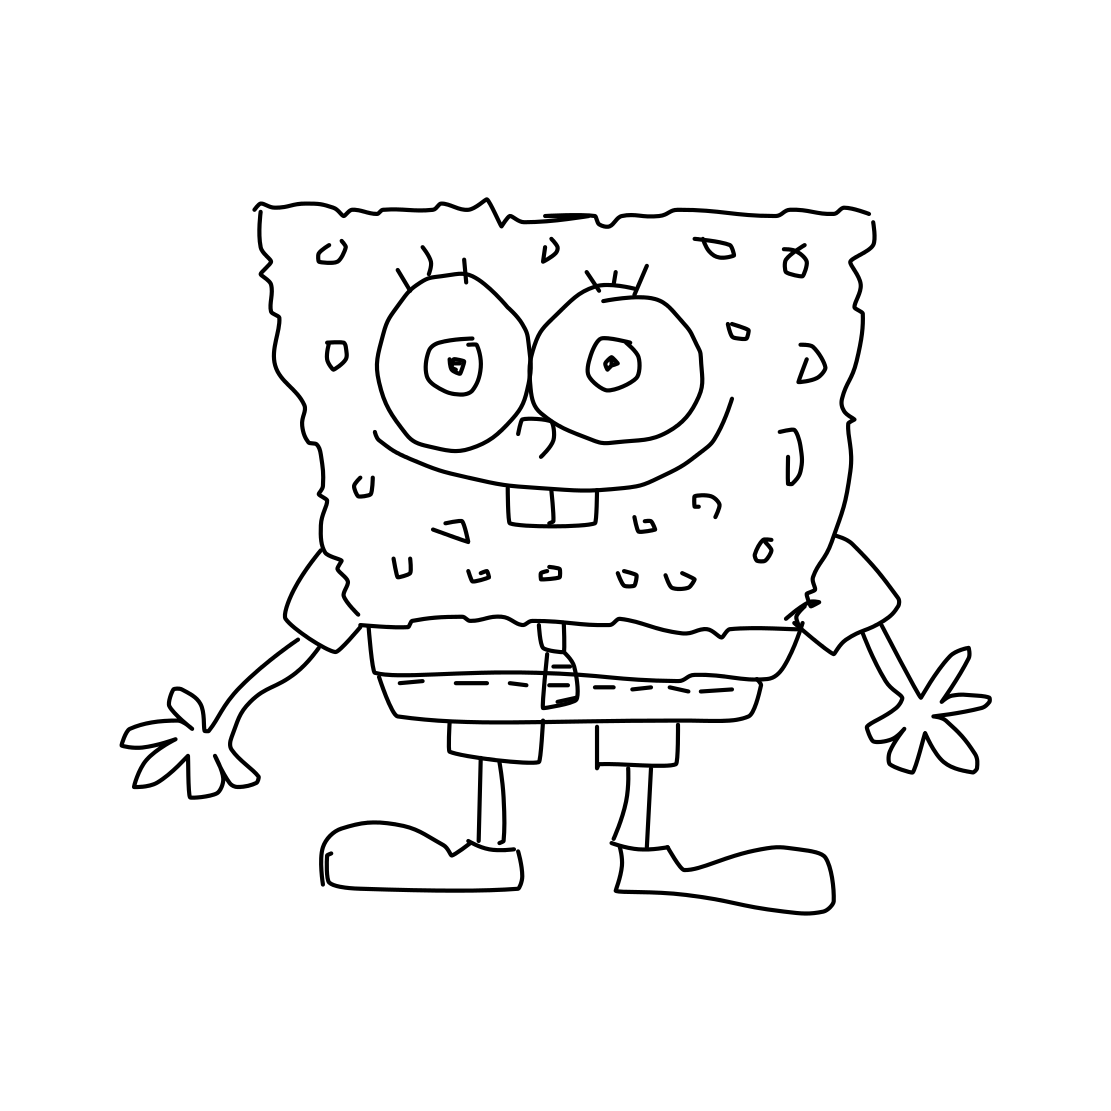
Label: sponge bob